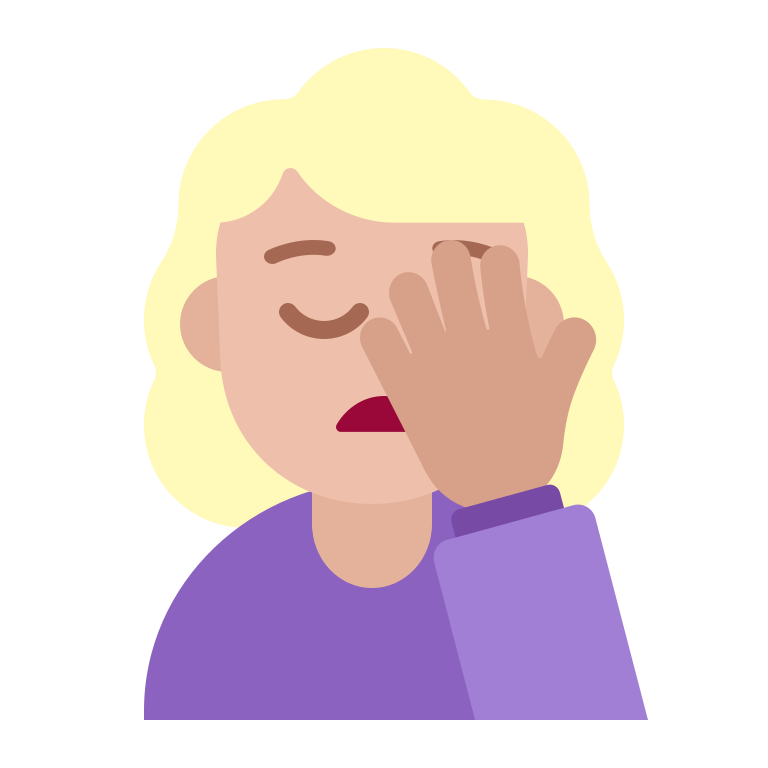
woman facepalming flat  light